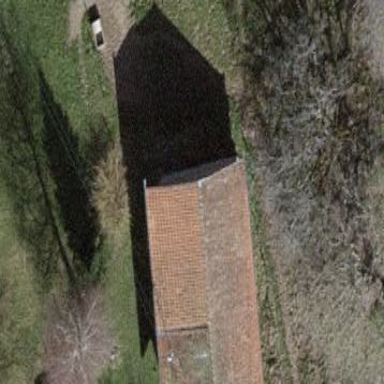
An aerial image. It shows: Cowshed building.